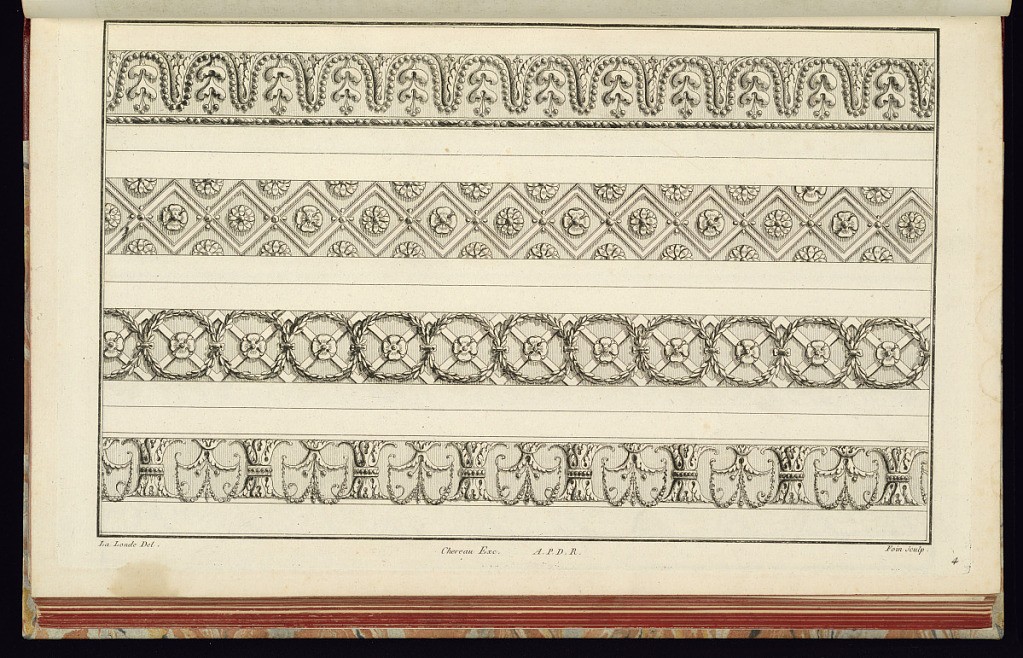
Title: Four Border Designs
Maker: Richard de Lalonde, French, active 1780–96
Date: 1785-1788
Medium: Etching on off-white laid paper
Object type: Print
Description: Four designs for borders, stacked vertically on the plate. From top to bottom, the borders are in the forms of: an undulating bead course with stylized leaves interspersed, and a band of bead and bar course; a lozenge pattern with rosettes in between; lozenge pattern with rosettes at the intersections, and a guilloche of wreathes bound with ribbon; and a grotesque pattern with acanthus leaves, beads, and draped flowers. The plate is signed and numbered.